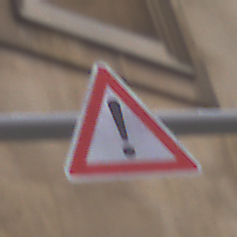
Verkehrszeichen: Gefahrenstelle
Umgebung: Outdoor, Urban
Tageszeit: Midday
Wetter: Overcast
Licht: Natural
Jahreszeit: NotSpecified
Kontrast: LowContrast